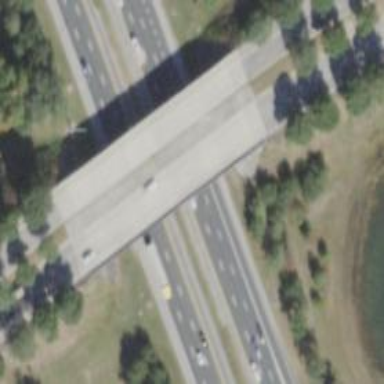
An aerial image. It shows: Primary highway bridge.